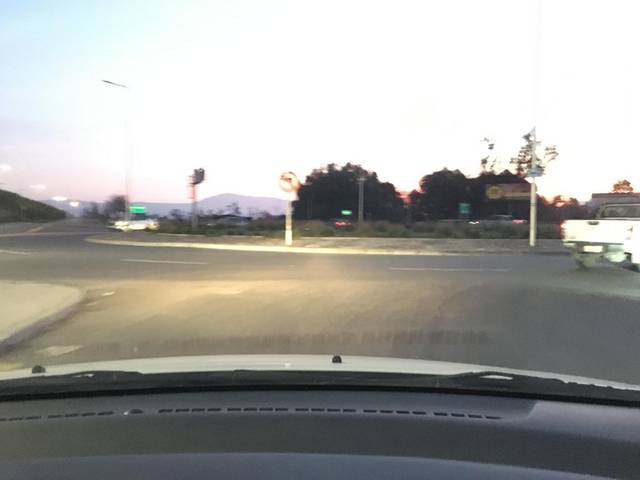
Region: Chile
Coordinates: -33.674, -70.925